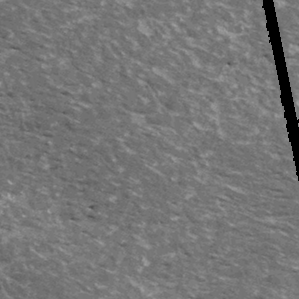
Label: frost